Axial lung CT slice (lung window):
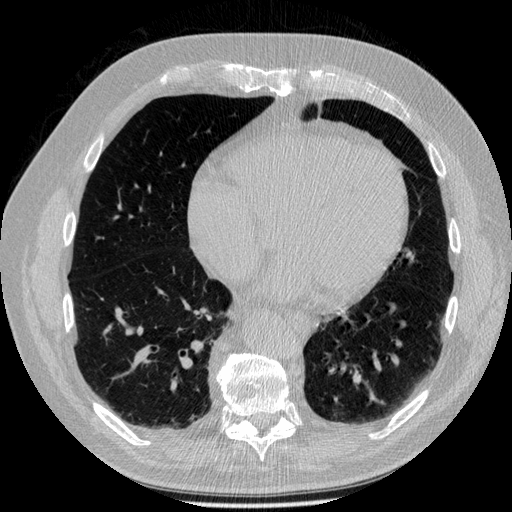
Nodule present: no